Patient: sex F, age 82
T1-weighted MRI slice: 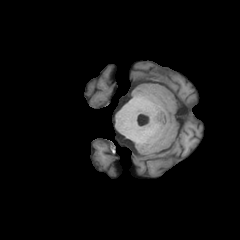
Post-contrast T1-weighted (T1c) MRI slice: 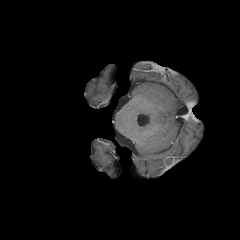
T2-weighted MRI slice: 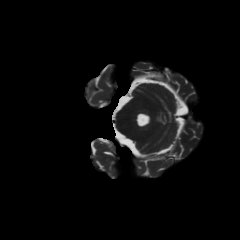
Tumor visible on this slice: no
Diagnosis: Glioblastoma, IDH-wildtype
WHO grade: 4